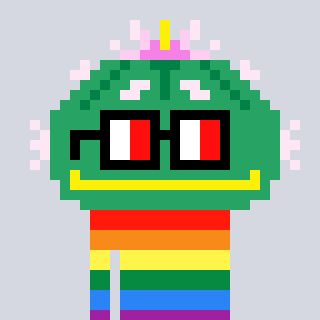
a pixel art character with square glasses with black frames and red eyes, a peyote-shaped head and a rust-colored body on a cool background